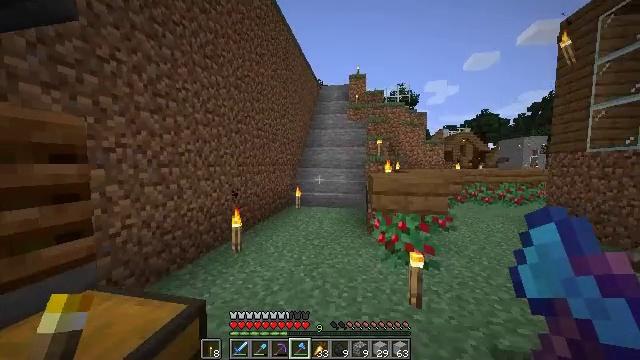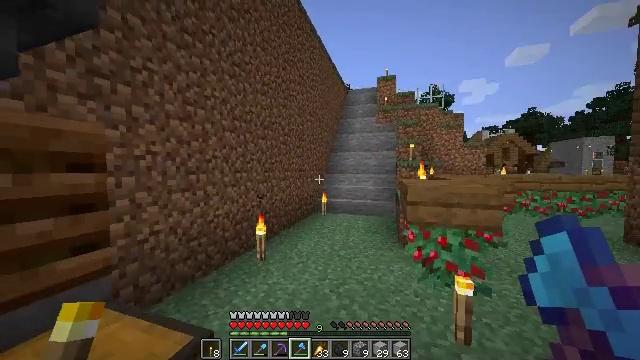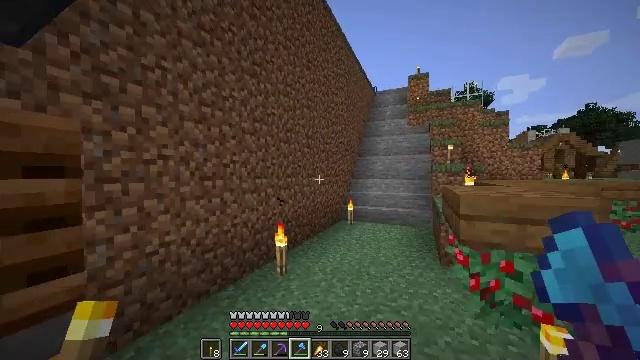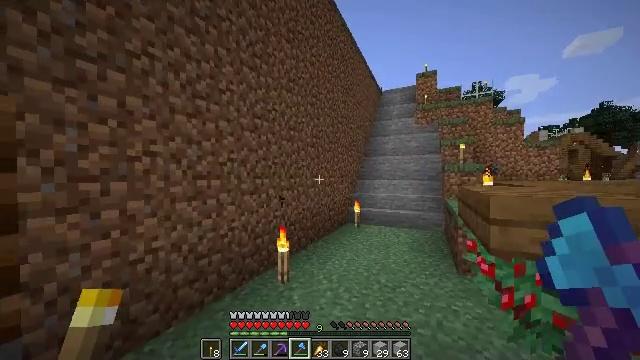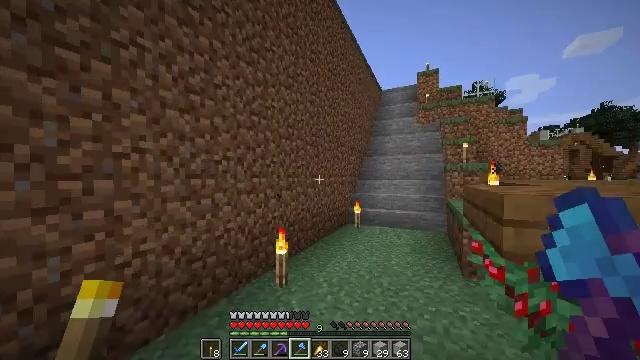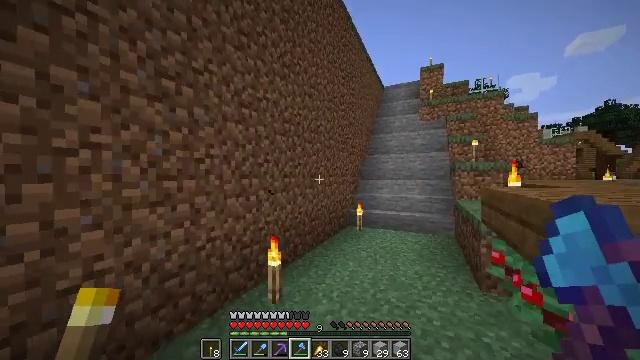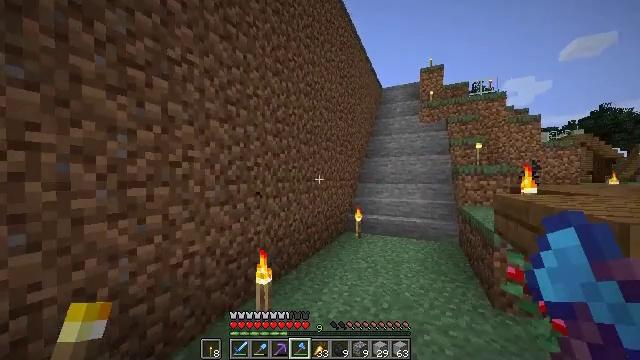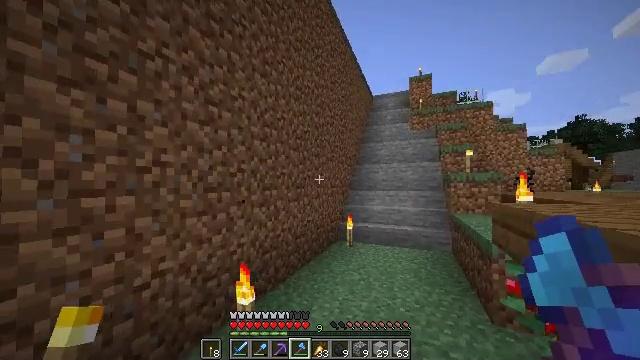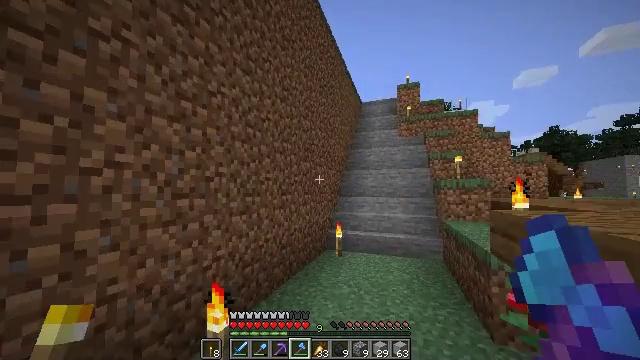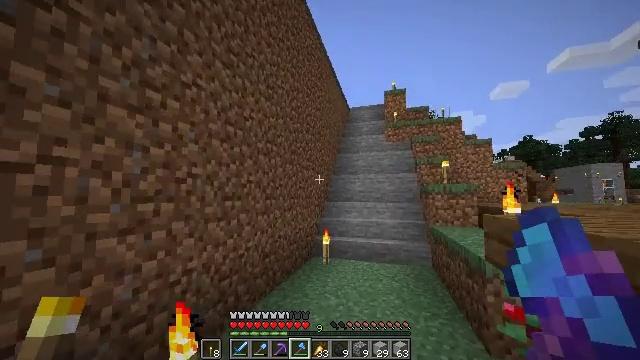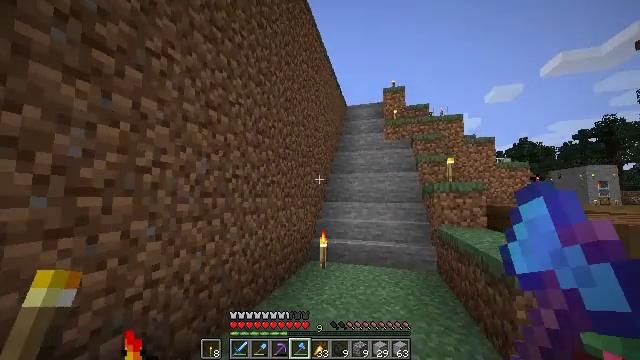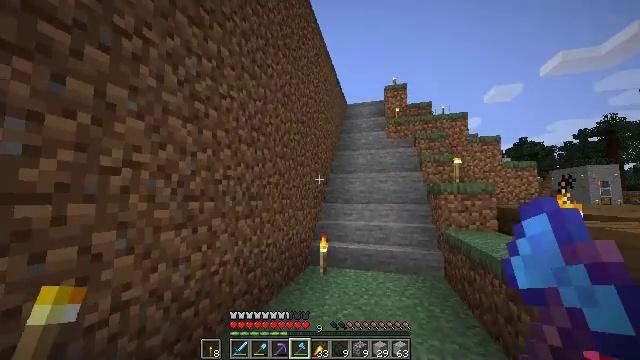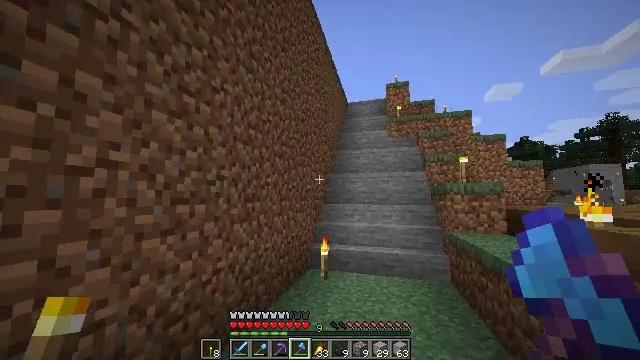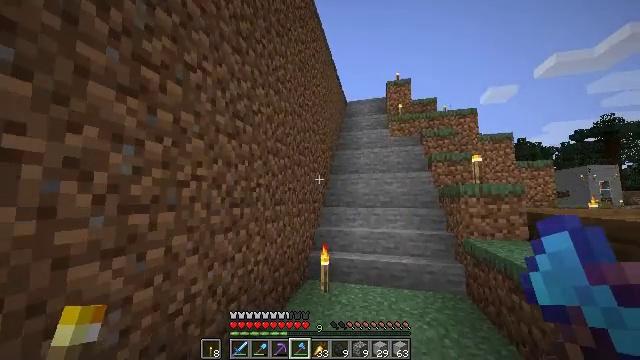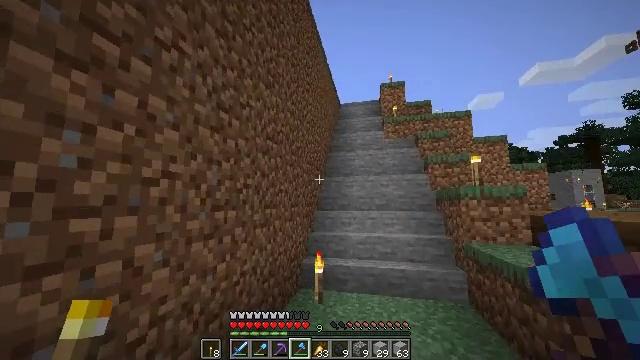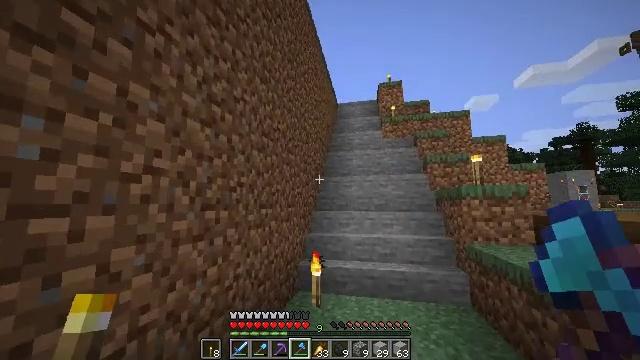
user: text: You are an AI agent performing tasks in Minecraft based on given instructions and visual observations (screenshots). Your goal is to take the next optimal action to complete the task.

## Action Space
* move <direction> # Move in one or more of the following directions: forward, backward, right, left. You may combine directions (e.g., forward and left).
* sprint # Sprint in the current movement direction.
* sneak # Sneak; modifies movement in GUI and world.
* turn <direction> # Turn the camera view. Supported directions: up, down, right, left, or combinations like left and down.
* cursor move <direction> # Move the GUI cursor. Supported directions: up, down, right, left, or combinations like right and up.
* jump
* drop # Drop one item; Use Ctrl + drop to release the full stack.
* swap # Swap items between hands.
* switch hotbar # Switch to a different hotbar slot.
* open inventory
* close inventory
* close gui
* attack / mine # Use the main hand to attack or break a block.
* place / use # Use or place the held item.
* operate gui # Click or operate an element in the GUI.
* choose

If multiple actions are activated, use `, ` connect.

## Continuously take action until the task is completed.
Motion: motion action
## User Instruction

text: Attack the large fern to gather it.
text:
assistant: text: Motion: move forward, sprint, turn left and up
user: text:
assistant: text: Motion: move forward, sprint, turn left and up
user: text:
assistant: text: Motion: move forward, sprint, turn left
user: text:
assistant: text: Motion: move forward, sprint
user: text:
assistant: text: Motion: move forward
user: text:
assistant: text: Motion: move forward
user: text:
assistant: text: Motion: move forward, turn right and up
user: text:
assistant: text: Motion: move forward, turn right and up
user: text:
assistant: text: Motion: move forward, sprint, turn right and up
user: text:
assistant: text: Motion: move forward, sprint
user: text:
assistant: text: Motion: move forward, sprint
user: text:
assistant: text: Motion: move forward, sprint
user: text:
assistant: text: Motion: move forward, sprint
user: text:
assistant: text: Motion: move forward, turn right
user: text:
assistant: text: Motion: move forward
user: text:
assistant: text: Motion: move forward
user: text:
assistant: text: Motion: move forward, sprint
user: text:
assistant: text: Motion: move forward, sprint
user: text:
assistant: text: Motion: move forward, sprint, turn right
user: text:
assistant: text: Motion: move forward
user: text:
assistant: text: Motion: move forward
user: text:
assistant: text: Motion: move forward
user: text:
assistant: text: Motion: move forward
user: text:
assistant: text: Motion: move forward
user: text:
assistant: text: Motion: move forward
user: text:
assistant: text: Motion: move forward, jump
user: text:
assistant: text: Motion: move forward, jump
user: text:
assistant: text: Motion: move forward, jump
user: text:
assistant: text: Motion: move forward, jump
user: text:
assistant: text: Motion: move forward, jump